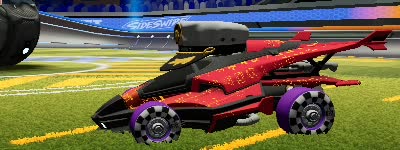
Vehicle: aftershock